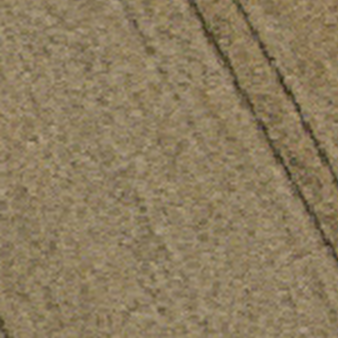
Label: other